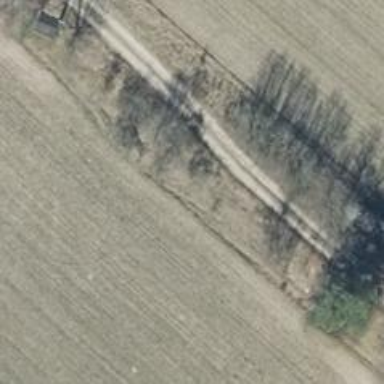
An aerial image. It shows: Row of deciduous broadleaved trees.